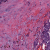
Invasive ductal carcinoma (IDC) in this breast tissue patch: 1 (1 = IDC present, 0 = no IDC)